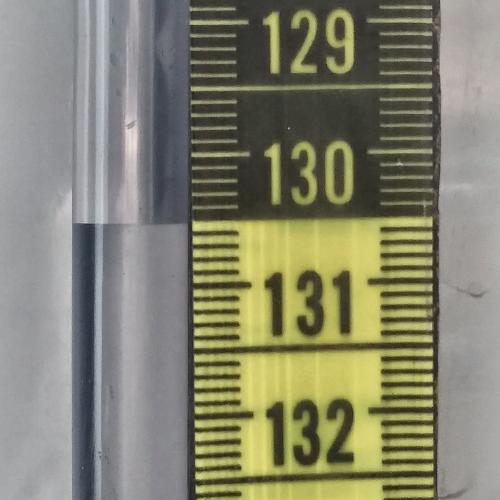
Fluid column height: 130.5 cm